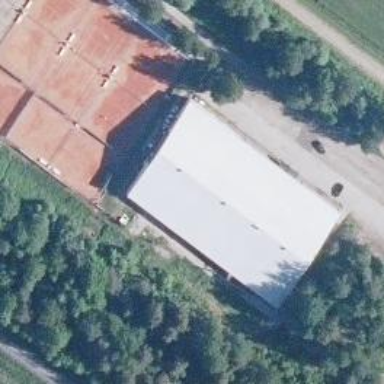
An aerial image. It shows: Post office located within sports center offering multiple sports facilities.